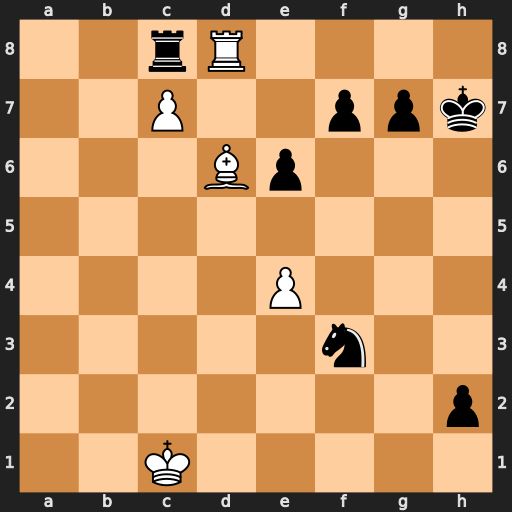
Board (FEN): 2rR4/2P2ppk/3Bp3/8/4P3/5n2/7p/2K5
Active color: w
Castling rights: -
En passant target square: -
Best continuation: Bxh2 Rxc7+ Bxc7